二年级 · 算术
在 $\bigcirc$ 填 “>” “<”或 “=” (共 8 分)

$$
\begin{array}{llll}
24 \div 4 \bigcirc 9 & 4 \bigcirc 18 \div 3 & 16 \div 4 \bigcirc 12 \div 3 & 30 \div 5 \bigcirc 25 \div 5 \\
10 \div 5 \bigcirc 7 & 13 \bigcirc 15 \div 3 & 12 \div 4 \bigcirc 12 \div 6 & 8 \div 2 \bigcirc 20 \div 5
\end{array}
$$
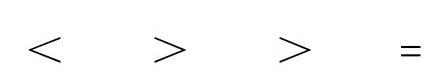
答案: $<<=>$